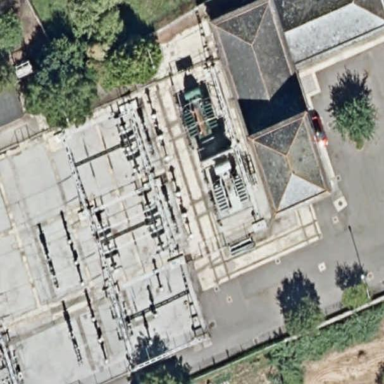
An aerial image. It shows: Outdoor distribution power substation.